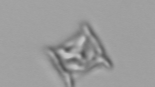
Label: Eucampia